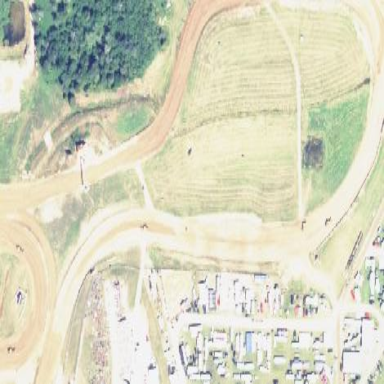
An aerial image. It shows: Raceway with dirt surface.